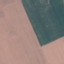
Label: AnnualCrop